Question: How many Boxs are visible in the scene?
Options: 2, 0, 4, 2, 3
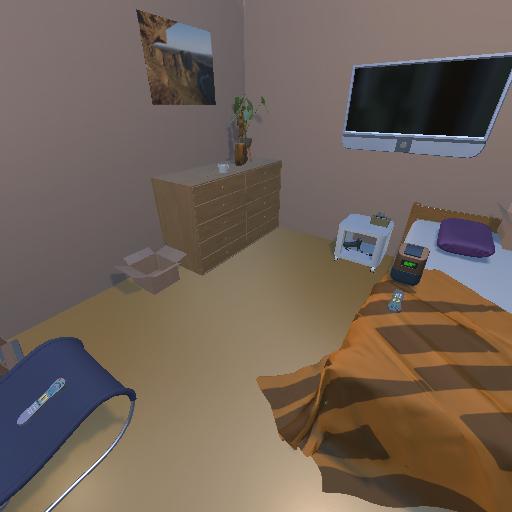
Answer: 2